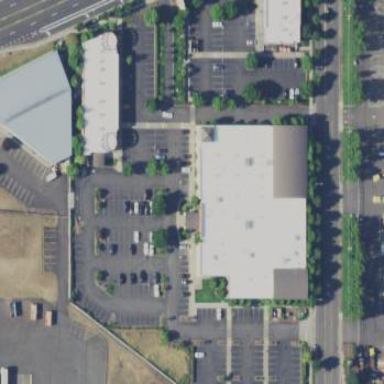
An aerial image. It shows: Building used as fitness center.